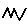
Label: zigzag